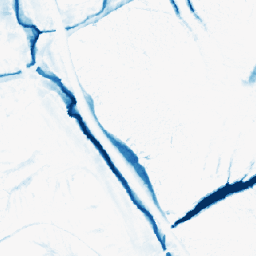
Category: morphological
Decomposition family: morphological
Decomposition parameters: operation: closing
size: 10
Upsampling method: nearest
Upsampling parameters: scale: 4
Upsampling scale: 4